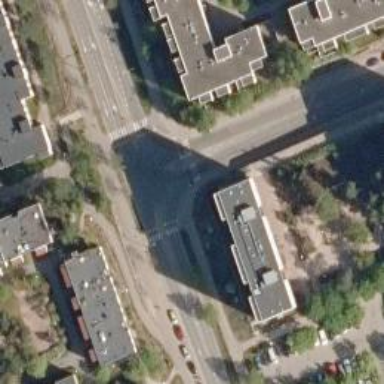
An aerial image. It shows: Marked crossing with pedestrian island.